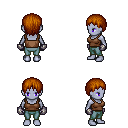
a pixel art fantasy rpg character, female body template, dark elf, purple skin, brown pirate shirt, teal pants, brunette plain hairstyle, metal gloves, four views (front, back, left, right), 2x2 character sprite sheet, small pixel art, hard edges, no anti-aliasing